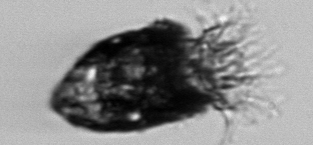
Label: Stenosemella_pacifica